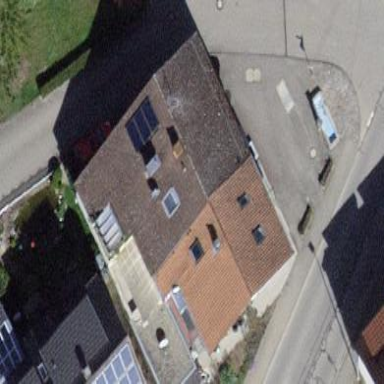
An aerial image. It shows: Terrace building.